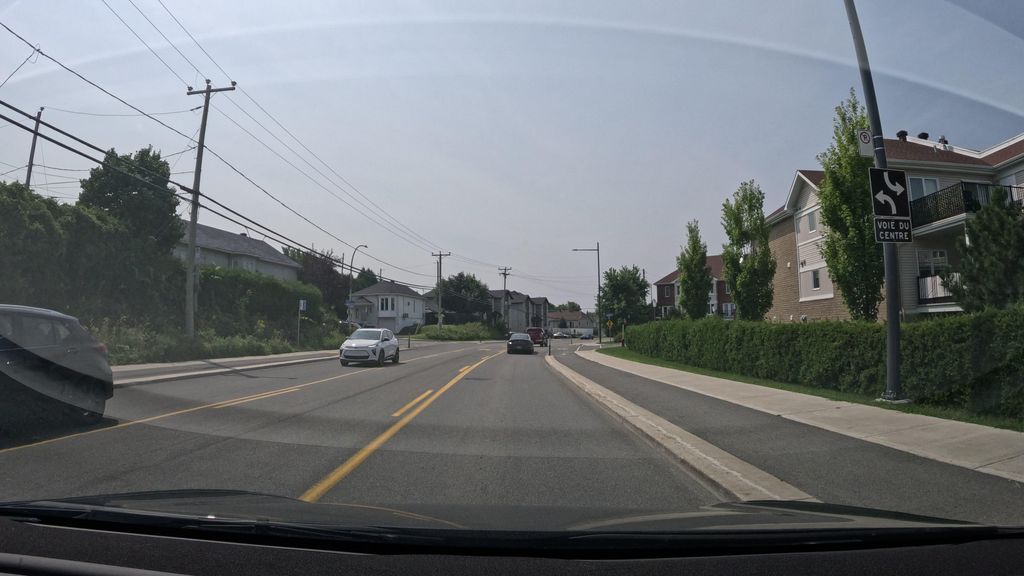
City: montreal